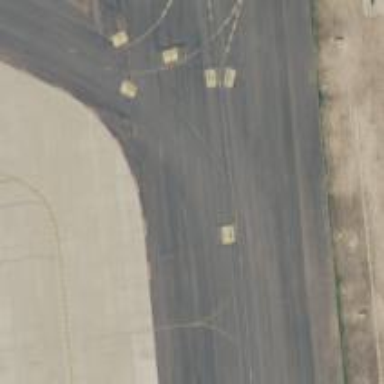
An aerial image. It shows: View of taxiway at the airport.